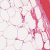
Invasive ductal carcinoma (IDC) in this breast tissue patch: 0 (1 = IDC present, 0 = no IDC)